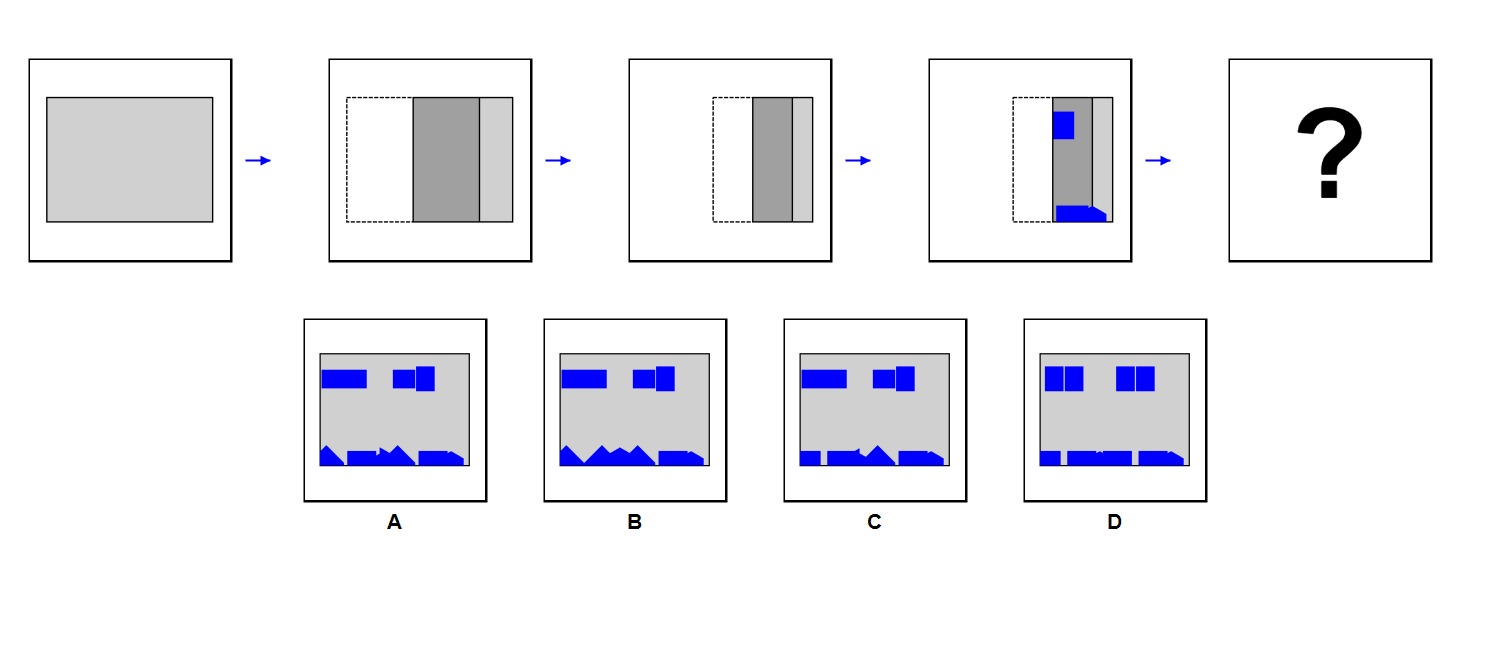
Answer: D